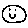
Label: smiley face